Field crop: maize
Growth stage: 2
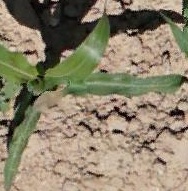
Species: maize